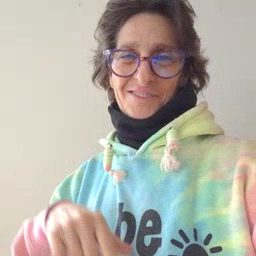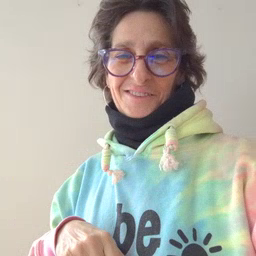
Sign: pool